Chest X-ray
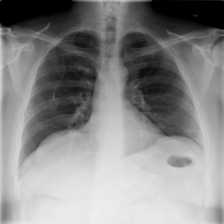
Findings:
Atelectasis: positive
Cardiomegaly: negative
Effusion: negative
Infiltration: negative
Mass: negative
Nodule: negative
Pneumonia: negative
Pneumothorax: negative
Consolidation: negative
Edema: negative
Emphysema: negative
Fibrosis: negative
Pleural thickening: negative
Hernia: negative